Interaction volume radius: 5 \u00c5
Interaction volume height: 30 \u00c5
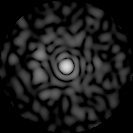
Disorder parameter: 0.8485